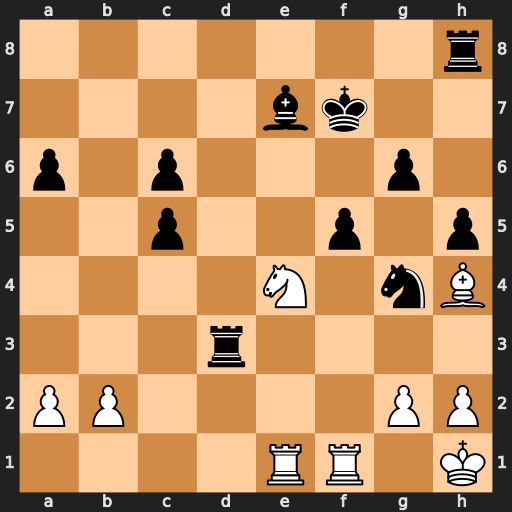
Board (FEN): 7r/4bk2/p1p3p1/2p2p1p/4N1nB/3r4/PP4PP/4RR1K
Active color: w
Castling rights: -
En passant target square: -
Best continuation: Bxe7 Kxe7 Nf2+ Re3 Nxg4 Rxe1 Rxe1+